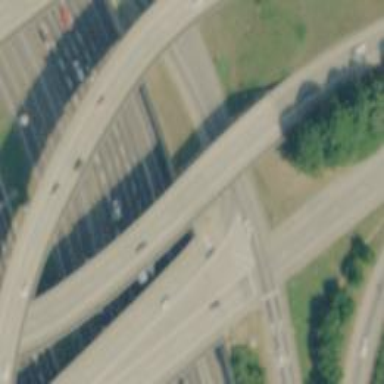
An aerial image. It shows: Trunk link highway.